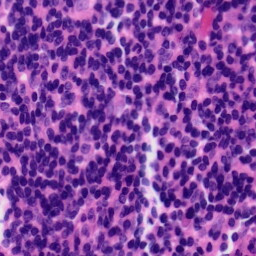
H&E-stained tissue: Tonsil